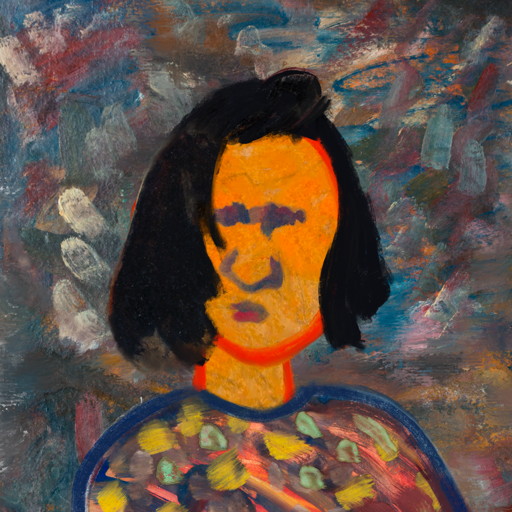
Background: Boggyland, Head And Neck Front: Sisters, Face Front: In_The_Sun, Bust: Mother_And_Son_Mother, Hair Front: Mosgoul, Head Accessory: Blank, Second Necklace: Blank, Necklace: Blank, Baby: Blank